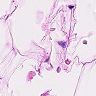
Metastatic tissue present: no